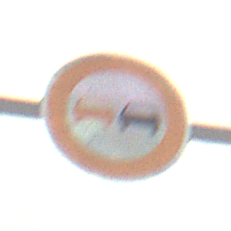
Verkehrszeichen: Ueberholverbot
Umgebung: Outdoor, Nature
Tageszeit: MorningAfternoon
Wetter: Overcast
Licht: Natural
Jahreszeit: Winter
Kontrast: LowContrast